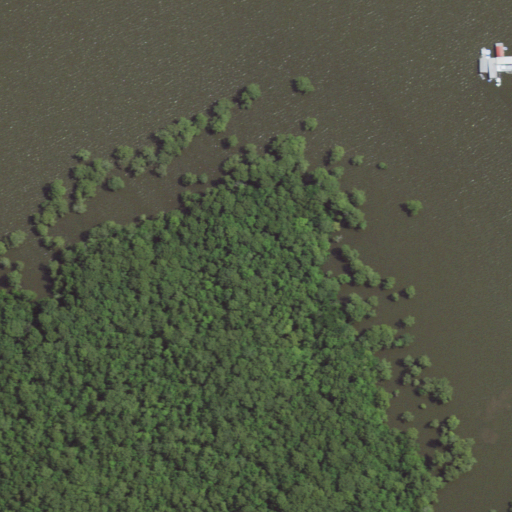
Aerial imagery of cape in Louisiana named Cotton Point containing open water, woody wetlands, and herbaceous wetlands